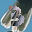
Label: 3